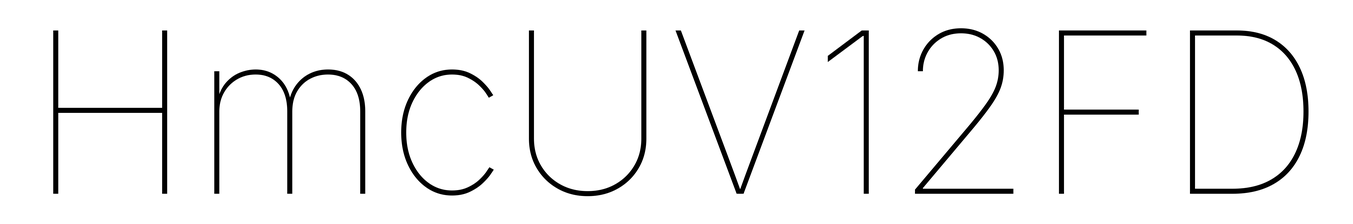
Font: Inter_Thin